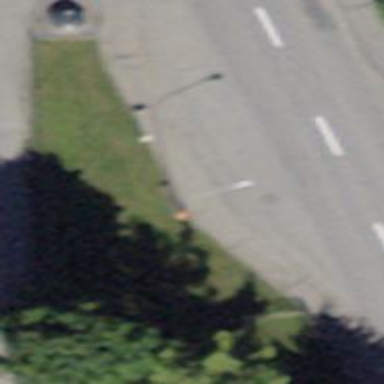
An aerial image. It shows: Bus stop with platform for public transport.